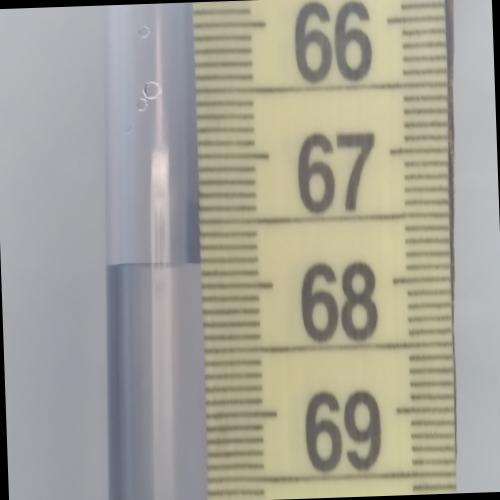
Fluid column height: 67.8 cm